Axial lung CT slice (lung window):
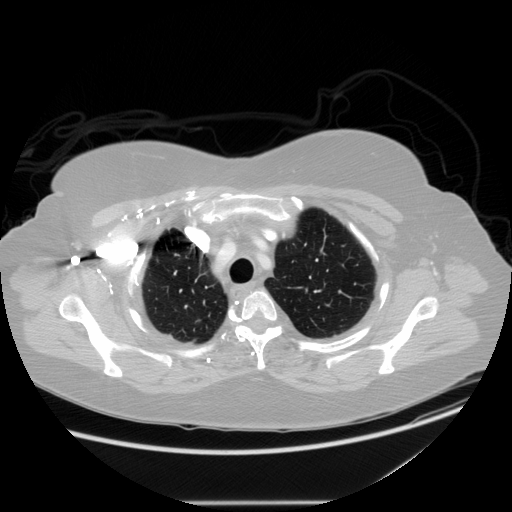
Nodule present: no